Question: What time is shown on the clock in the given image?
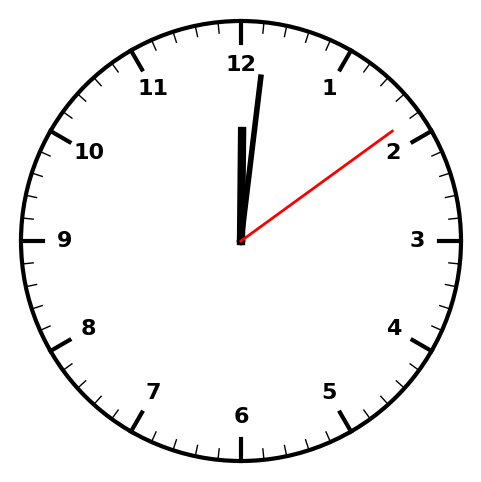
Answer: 12:01:09